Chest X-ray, PA view. Patient: 68 years old, sex M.
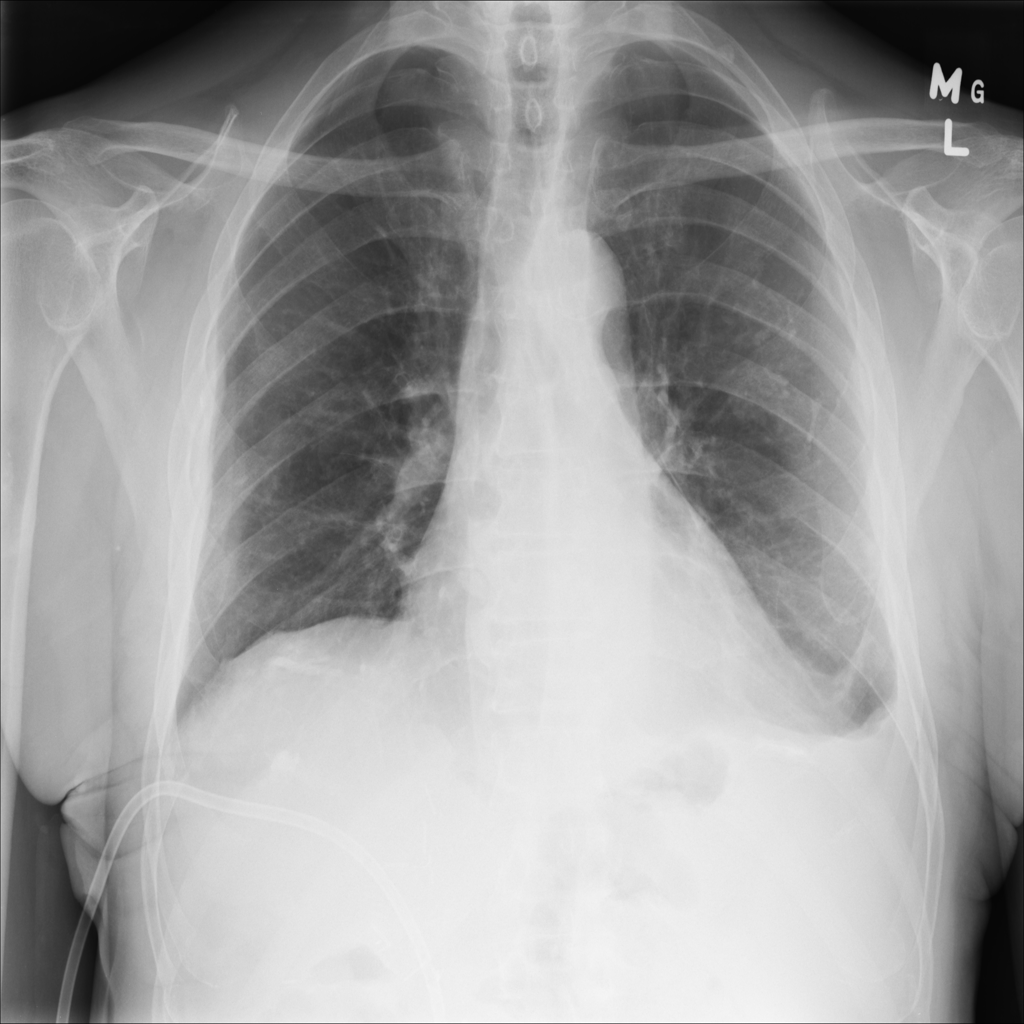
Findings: No Finding